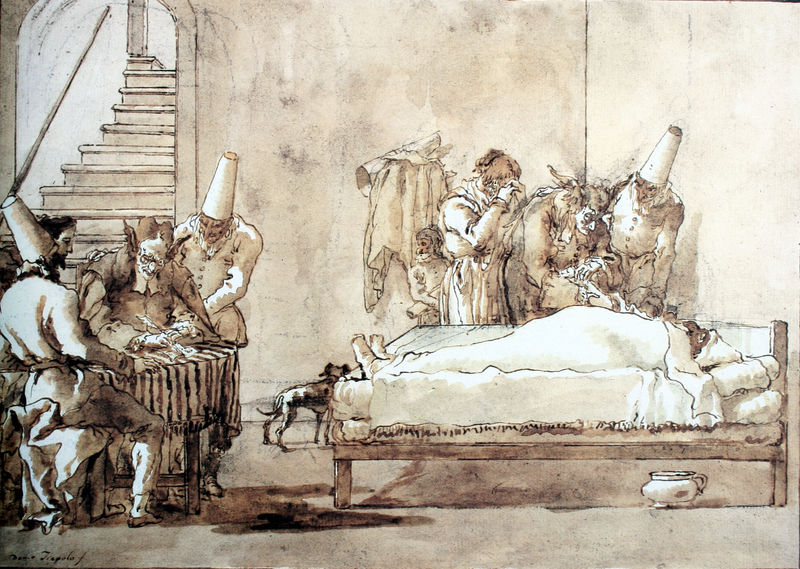
Titel: Die letzte Erkrankung Pulcinellas
Künstler: Giovanni Domenico Tiepolo
Standort: New York
Institution: Mr. and Mrs. Eugene Victor Thaw
Schlagwörter: dunkel, feder, hand, mann, schatten, schlaf, weiß, aquarell, frauen, gelb, menschen, sitzen, braun, frankreich, frau, grau, hell, holz, hut, hüte, licht, männer, nase, raum, schwarz, skizze, tisch, tür, zeichnung, zimmer, hund, tier, tuch, beige, haube, mützen, wand, leiche, mensch, stehen, tod, tot, toter, trauer, gelehrte, hände, innenraum, tischdecke, tischtuch, hütte, interieur, mantel, stoff, decke, familie, innen, theater, ohren, hündchen, topf, ecke, liegen, schlafen, bogen, venedig, studie, grafik, graphik, kahl, sepia, treppe, kissen, karikatur, goya, streifen, bett, geländer, stufen, socken, laken, matratze, spiel, laviert, tusche, krank, maske, narr, unterschrift, buch, weinen, druck, brille, witzig, fasching, bäcker, bleistift, arzt, nachttopf, pinsel, vertrag, tinte, heft, liege, zichnung, sterben, totenbett, kranker, schreiben, krankheit, leid, teufel, ausgang, gelehrter, schreiber, krankenbett, karneval, harlekin, testament, doktor, erben, sterbender, ärzte, schreibfeder, federzeichnung, nachttof, zeichung, kontrakt, treppenaufgang, cortona, da cortona, masken, lacke, tiepolo, osmane, osmanen, akkordeon, hung, clowns, tischt, nachthaube, pulcinella, comedia, herlekin, bettpfanne, feders, kellere, kellerr, lavierte fedezeichnung, schlafhaube, tischdecke3, trauergemeinschaft, treppenstufena, betttopf, teugel, harlkein, rkaner, ofnarr, kleiderhacken